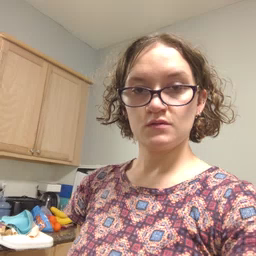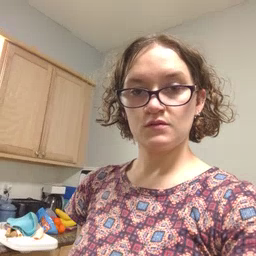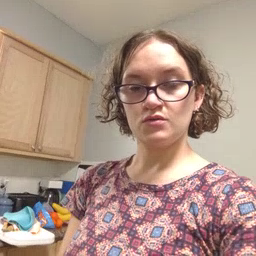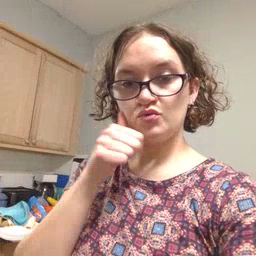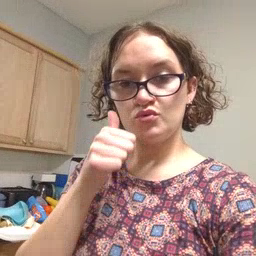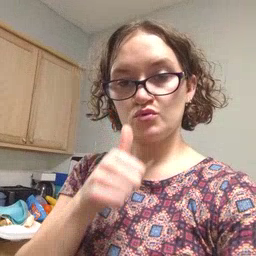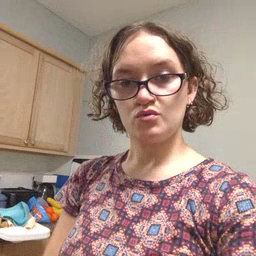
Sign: girl